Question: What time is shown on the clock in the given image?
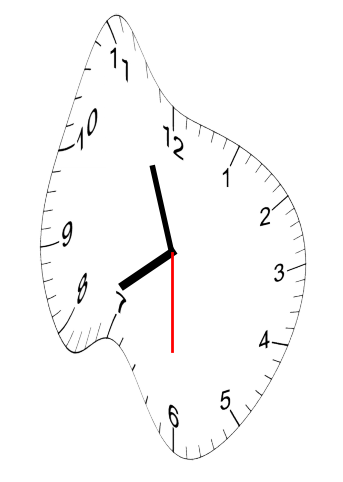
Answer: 07:56:30